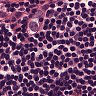
Metastatic tissue present: no